Field crop: maize
Growth stage: 2
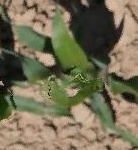
Species: maize